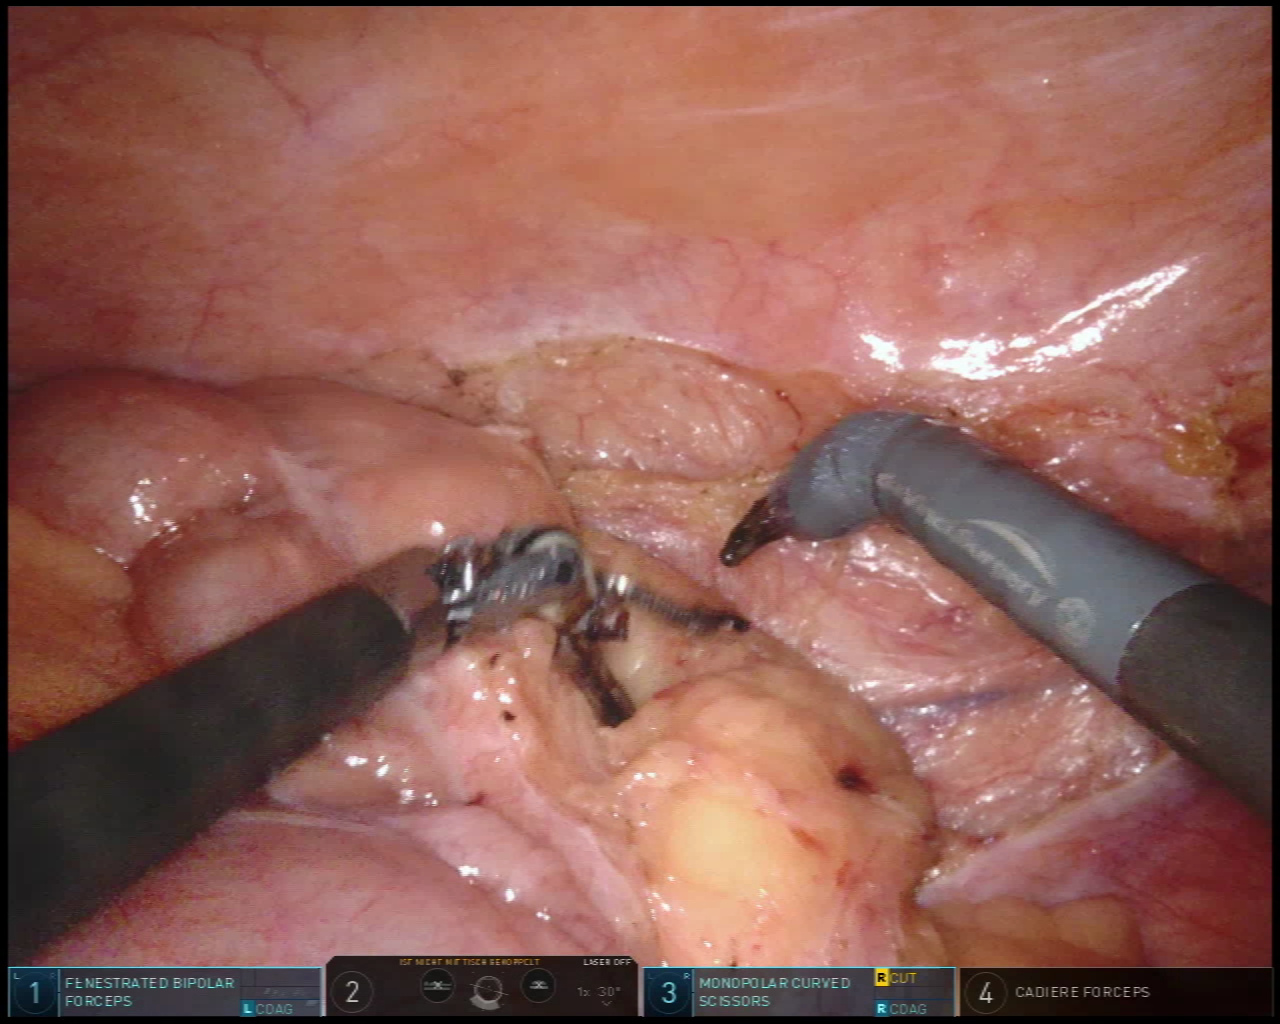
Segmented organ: colon
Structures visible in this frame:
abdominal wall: yes
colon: yes
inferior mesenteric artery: no
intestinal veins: no
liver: no
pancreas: no
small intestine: no
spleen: no
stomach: no
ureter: no
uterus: no
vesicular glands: no